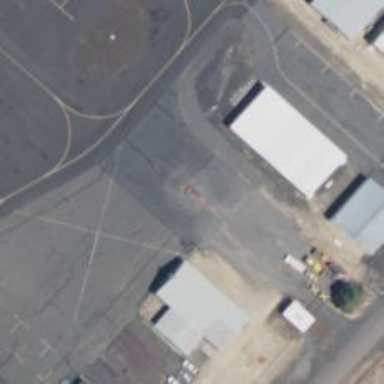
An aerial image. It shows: Image of helipad at airport.